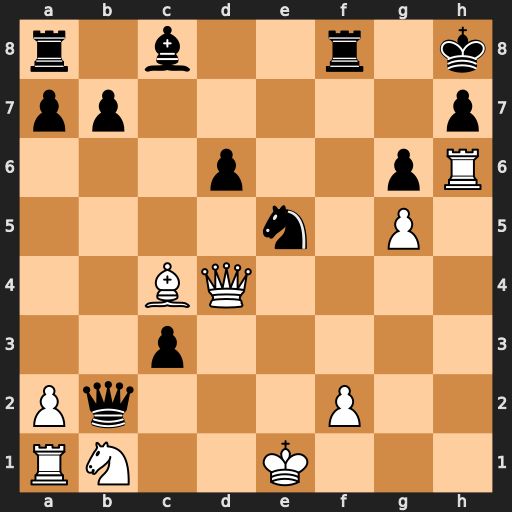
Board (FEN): r1b2r1k/pp5p/3p2pR/4n1P1/2BQ4/2p5/Pq3P2/RN2K3
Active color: w
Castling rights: Q
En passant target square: -
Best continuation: Rxh7+ Kxh7 Qh4+ Kg7 Qh6#